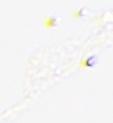
Label: Phaeocystis